Aerial crown-view tile of a tropical tree (Barro Colorado Island, Panama), acquired 20250616:
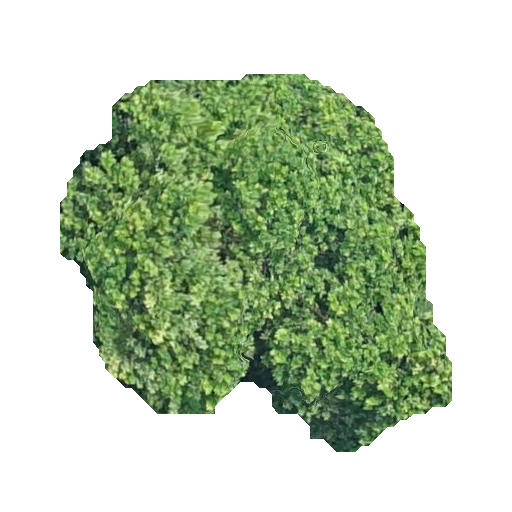
Species: Anacardium excelsum
GBIF accepted scientific name: Anacardium excelsum
Crown area: 154.644 m²